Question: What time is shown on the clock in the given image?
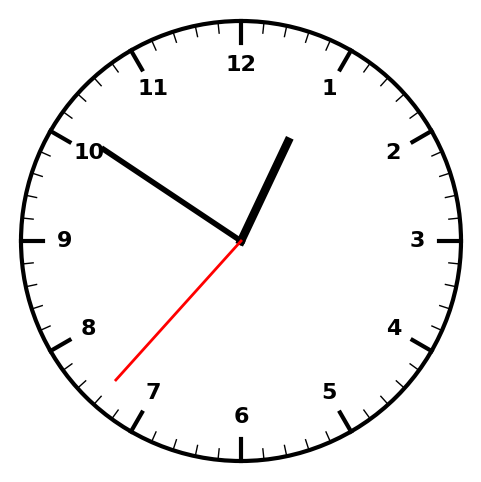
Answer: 12:50:37